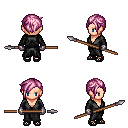
a pixel art fantasy rpg character, female body template, human, light skin, gray robe, red pants, pink pixie cut hairstyle, metal gloves, ghillies, spear, four views (front, back, left, right), 2x2 character sprite sheet, small pixel art, hard edges, no anti-aliasing